Aerial crown-view tile of a tropical tree (Barro Colorado Island, Panama), acquired 20240918:
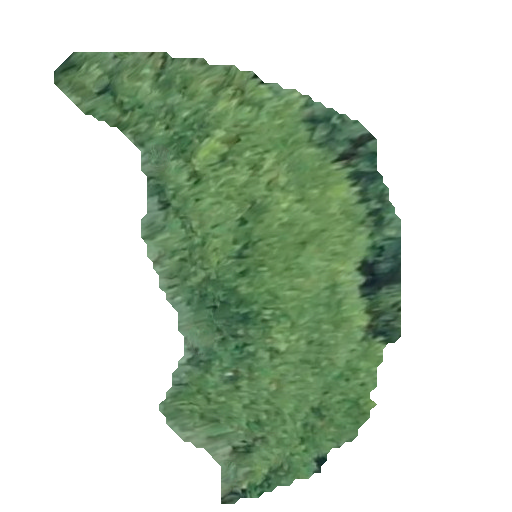
Species: Jacaranda copaia
GBIF accepted scientific name: Jacaranda copaia
Crown area: 143.252 m²